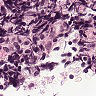
Metastatic tissue present: no